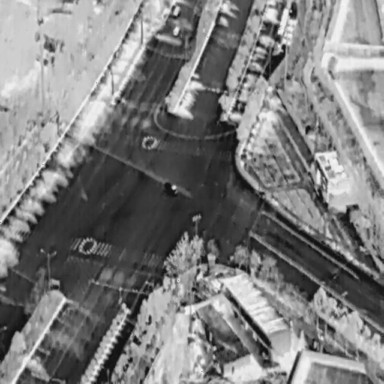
There are three Cars in the infrared image.